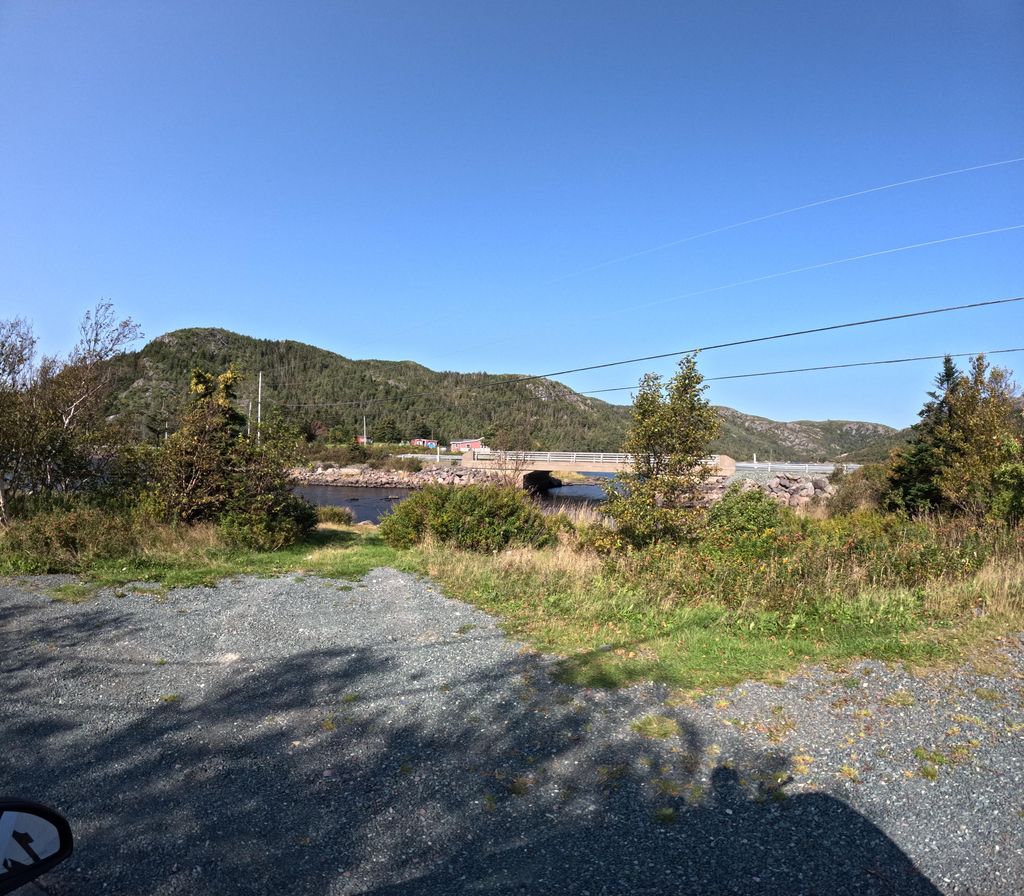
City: st_johns